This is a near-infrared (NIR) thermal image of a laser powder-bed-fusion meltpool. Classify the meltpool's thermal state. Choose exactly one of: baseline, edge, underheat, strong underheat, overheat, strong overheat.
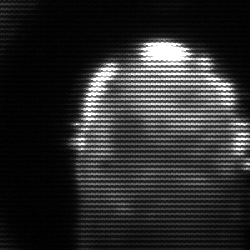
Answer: baseline